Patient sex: F
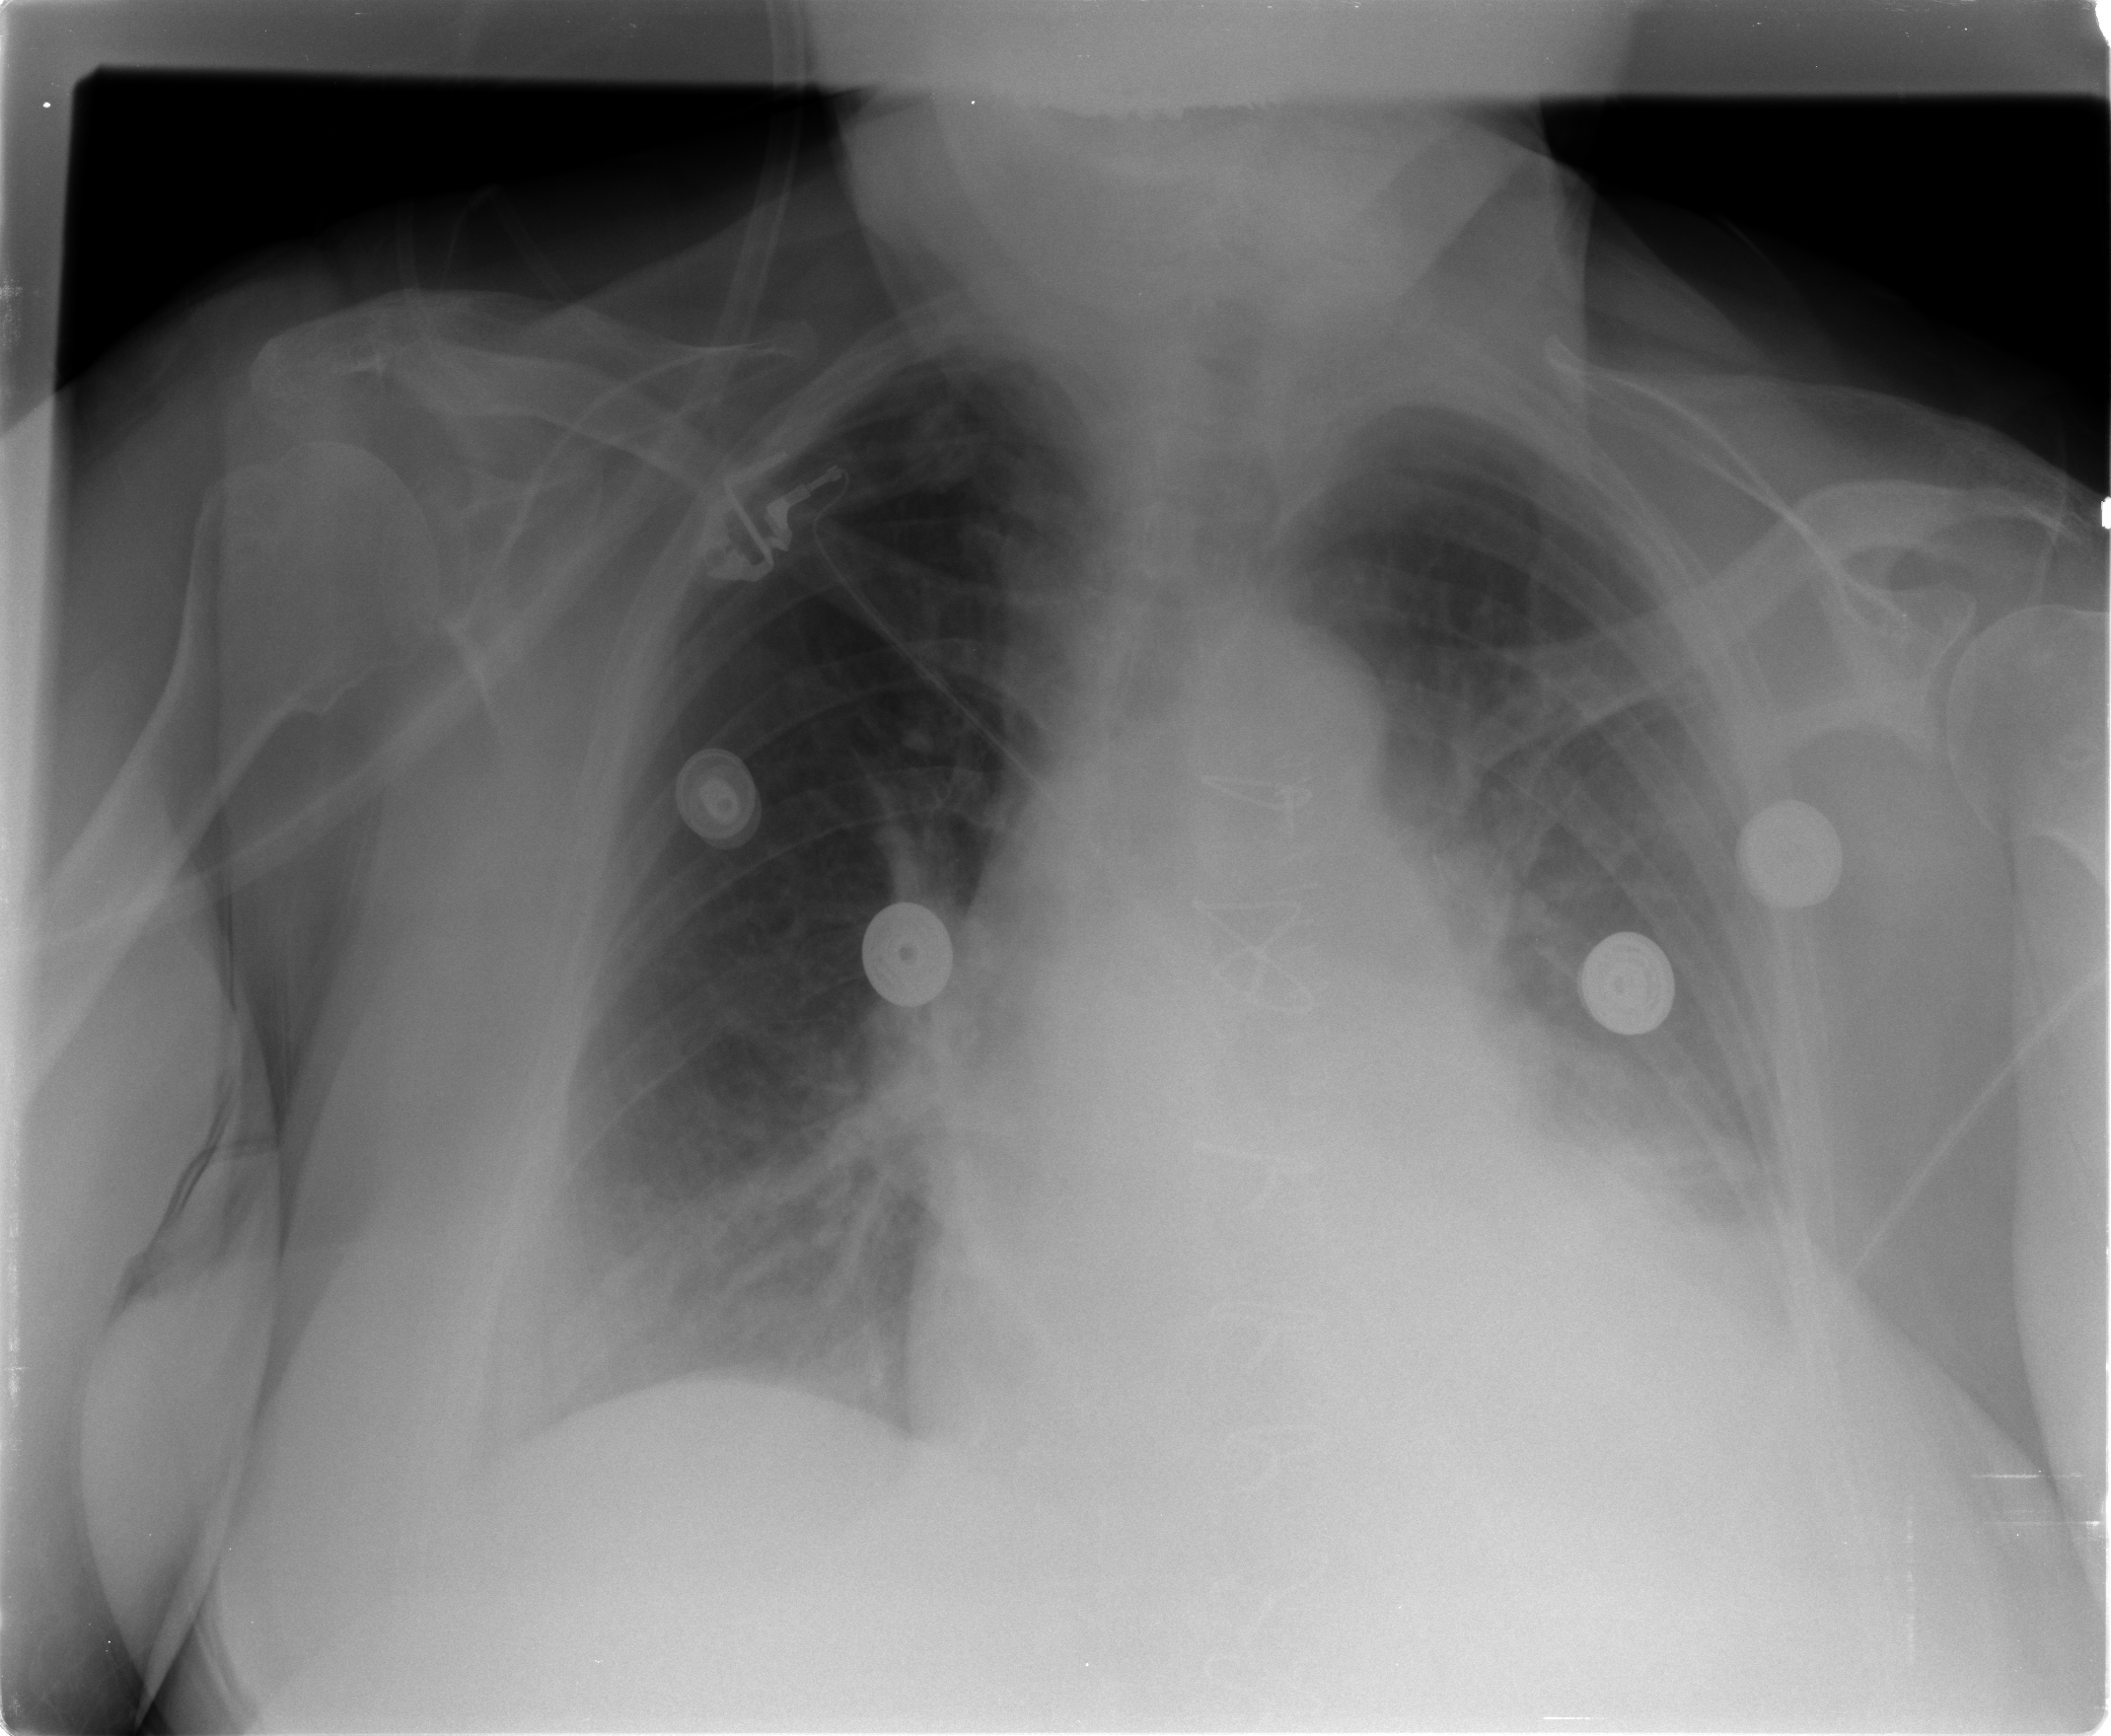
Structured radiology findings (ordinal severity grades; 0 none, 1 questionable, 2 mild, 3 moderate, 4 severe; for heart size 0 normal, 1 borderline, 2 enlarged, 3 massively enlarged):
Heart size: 2
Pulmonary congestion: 2
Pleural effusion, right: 0
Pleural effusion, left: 2
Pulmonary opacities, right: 0
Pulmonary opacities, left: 0
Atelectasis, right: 0
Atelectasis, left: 2